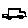
Label: car